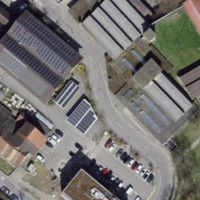
EUNIS habitat code: 54
Species observed at this site:
Acer pseudoplatanus